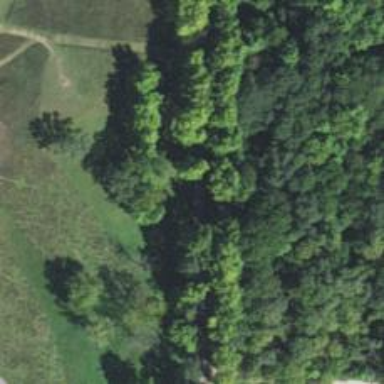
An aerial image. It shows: Disc golf tee area.